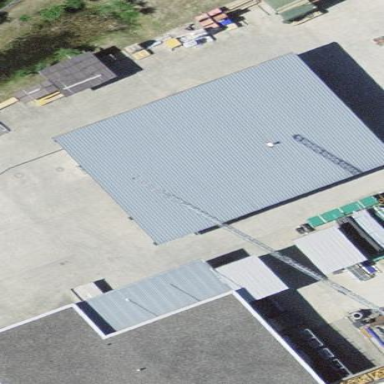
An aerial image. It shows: View of roof of building.